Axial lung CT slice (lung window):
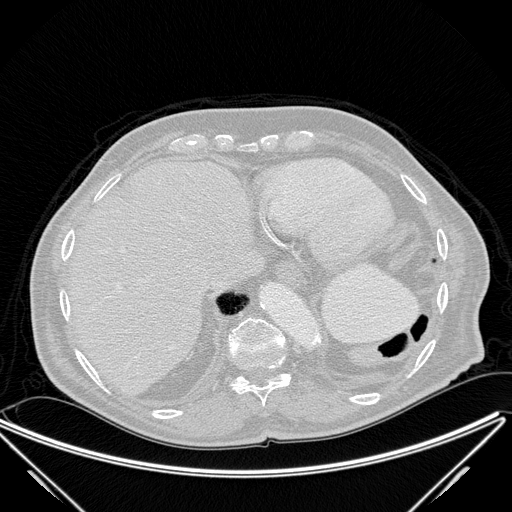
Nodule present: no